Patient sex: M
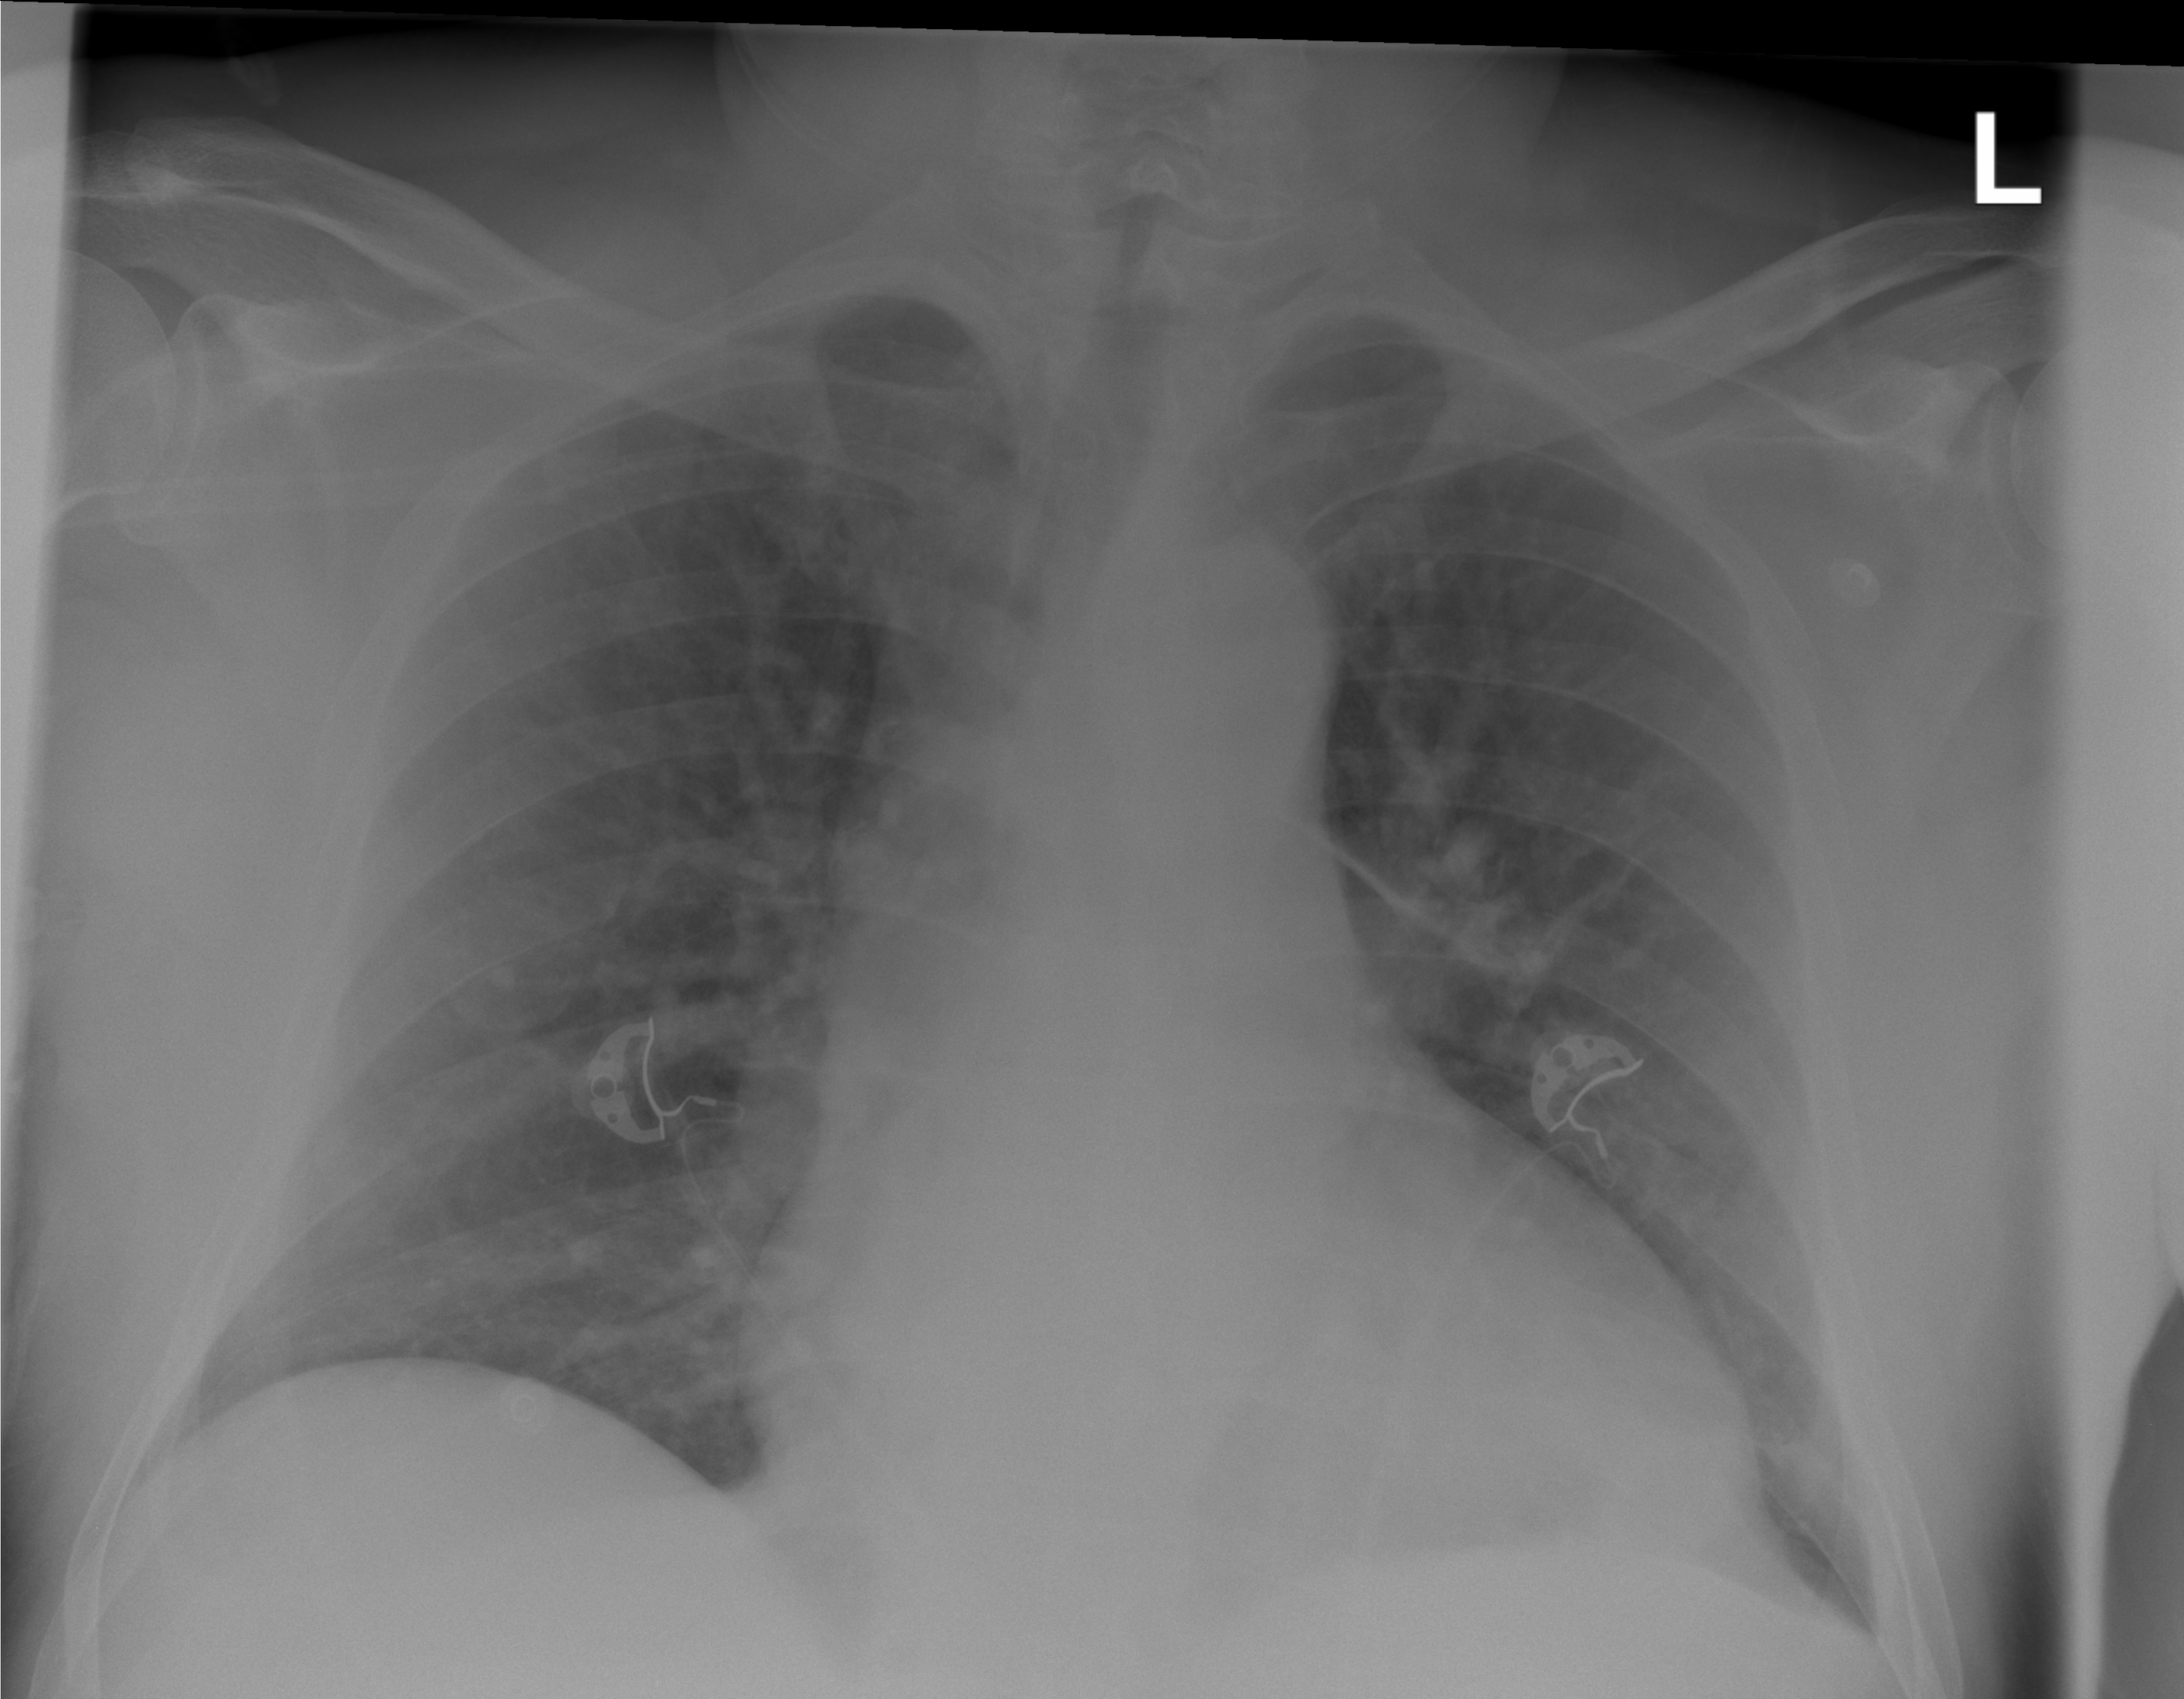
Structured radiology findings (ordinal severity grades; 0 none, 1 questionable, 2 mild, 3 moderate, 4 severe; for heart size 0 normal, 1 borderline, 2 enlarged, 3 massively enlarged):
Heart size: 1
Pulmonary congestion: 2
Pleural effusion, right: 0
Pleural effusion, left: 1
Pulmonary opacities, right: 0
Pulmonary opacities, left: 1
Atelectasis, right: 0
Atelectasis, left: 0